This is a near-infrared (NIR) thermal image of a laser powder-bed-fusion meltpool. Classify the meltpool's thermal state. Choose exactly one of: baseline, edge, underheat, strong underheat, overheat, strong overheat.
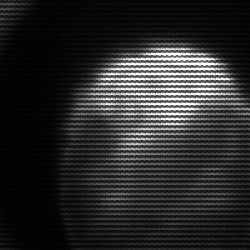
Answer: edge